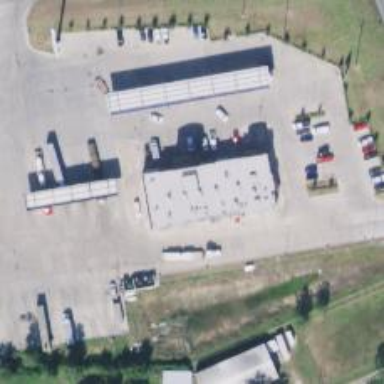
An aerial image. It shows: Convenience shop.